Field crop: maize
Growth stage: 2
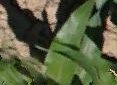
Species: maize